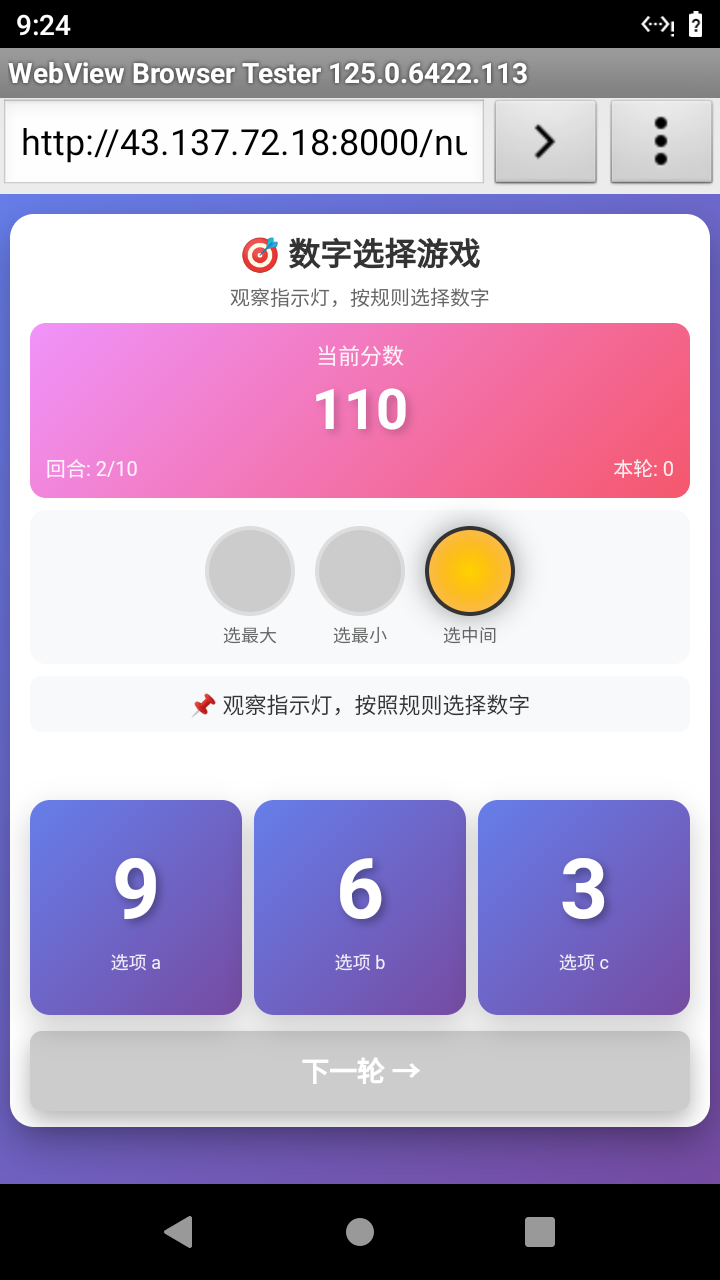

Select the correct number based on the traffic light color.
Answer: 1